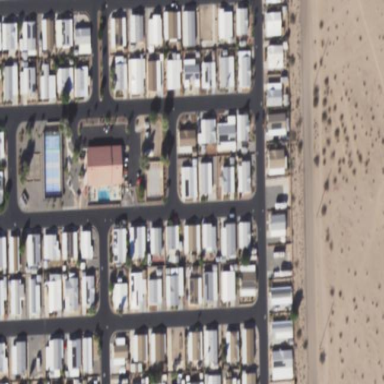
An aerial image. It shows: Residential area known as trailer park.